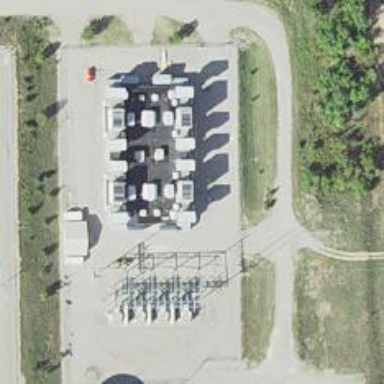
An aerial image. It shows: Gas turbine power generator.